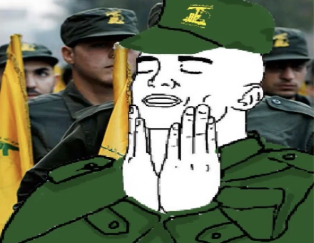
Label: 5_Feels_Good